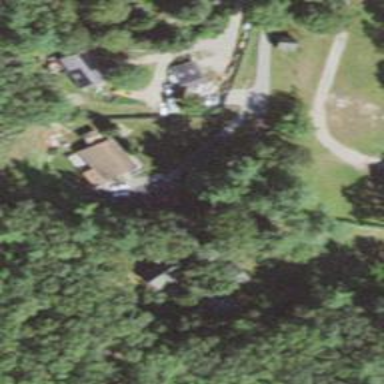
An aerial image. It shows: Residential driveway serving as service road.